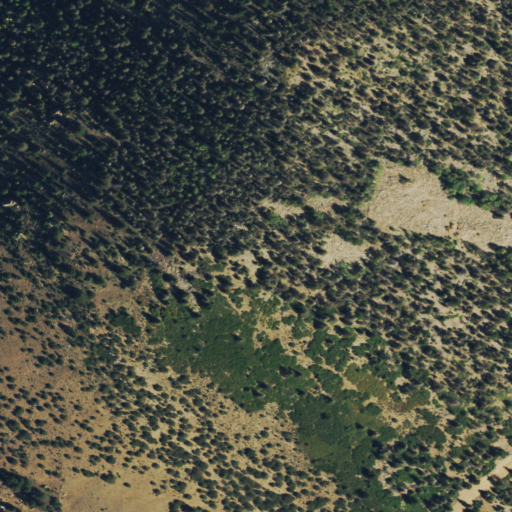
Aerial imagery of mountain in Colorado named South Burno Mountain containing evergreen forest, shrub, deciduous forest, and grassland